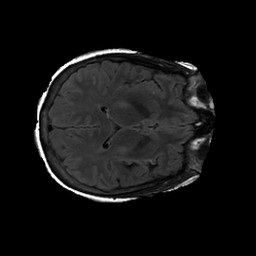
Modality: FLAIR
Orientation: axial
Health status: ill
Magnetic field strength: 3 T